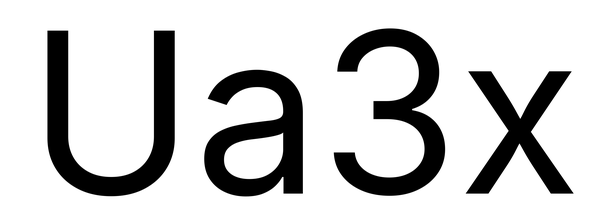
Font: Inter_Regular